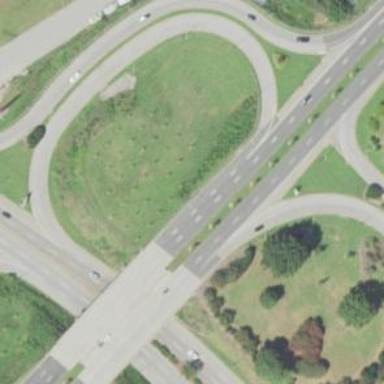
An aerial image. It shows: Motorway junction.